Question: I'm using MVC and in my View, I'm dynamically generating content using a For loop. Within each loop, I insert a "See comments" button.
If I click the first "See comments" button, how do I get it to execute code that is relevant to the data in the first block (e.g., Dish Detergent info)? E.g., how do I grab the ID from the model for that row of data since the buttons are dynamically generated?
I would like to use below jQuery code. But I don't see how to grab that particular row's ID.
'''
$("#seeComments").click(function () {
alert(ID);
});
'''

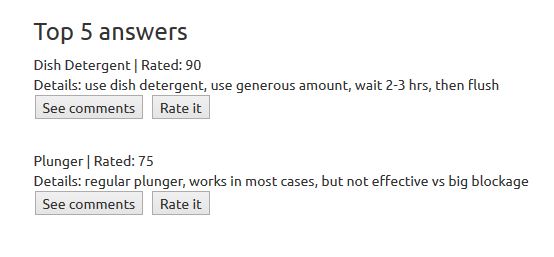
Answer: When you are generating the html for each item, add data attributes to the button containing the values you are not displaying so they can be retrieved in the click event. Note use a class name for the button (not an ID attribute) since you will have duplicate ID which is invalid html.
For example
'''
@for(int i = 0; i < Model.Count; i++)
{
<div class="answer"> // wrapper to allow selection
<div class="heading">
<span class="name">@Model[i].Name</span>
<span class="rating">@Model[i].Rating</span>
</div>
.....
<button class="comments" type=button" data-id="@Model[i].ID">See Comments</button>
.....
</div>
}
'''
and the script
'''
$('.comments').click(function() {
var id = $(this).data('id');
var rating = $(this).closest('.answer').find('.rating').text();
....
}
'''